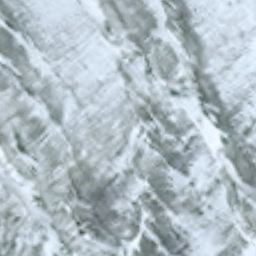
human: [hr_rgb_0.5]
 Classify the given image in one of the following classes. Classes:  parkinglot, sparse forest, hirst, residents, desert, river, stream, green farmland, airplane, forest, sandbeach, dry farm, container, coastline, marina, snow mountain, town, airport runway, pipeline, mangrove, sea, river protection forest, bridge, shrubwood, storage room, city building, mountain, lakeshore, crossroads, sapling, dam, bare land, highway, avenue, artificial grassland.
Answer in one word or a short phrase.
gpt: snow mountain